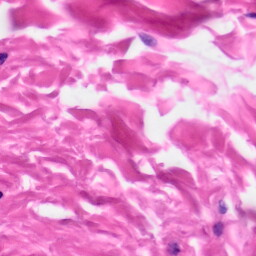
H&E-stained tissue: Skin